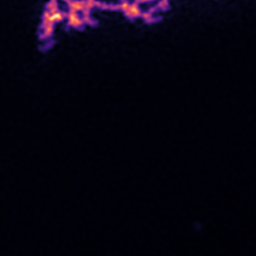
Label: Super-resolution ER image